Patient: sex M, age 35
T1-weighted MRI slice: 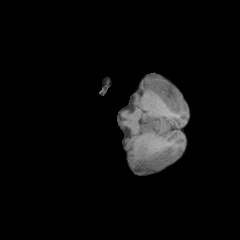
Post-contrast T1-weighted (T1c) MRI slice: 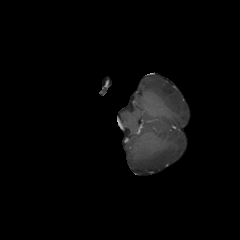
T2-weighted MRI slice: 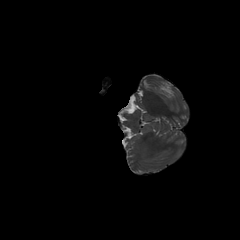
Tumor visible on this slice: no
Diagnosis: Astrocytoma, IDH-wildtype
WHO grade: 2